Question: I was playing around with sketchup earlier and I drew this. It made me think because if you have to draw a right angled T shape in a circle to subdivide the 3 sections equally, you have to work out where the lines intersect somehow. I got this by trial and error with sketchup thanks to tweaking. It's accurate to about 3 decimal places. Original circle is 1000mm radius to keep things simple. The line that intersects the center of the circle ended up being 1264.9~. My question is why did the line end up having to be this rather odd and exact length? Each area of the circle is equal (at least according to sketchup) in mm2.
Circle with equal areas subdivided with a T:

Applications for something like this would be in areas like art and garden design where equal areas of canvas or garden need to be planted proportionately. Are there any existing examples of something like already in existence?
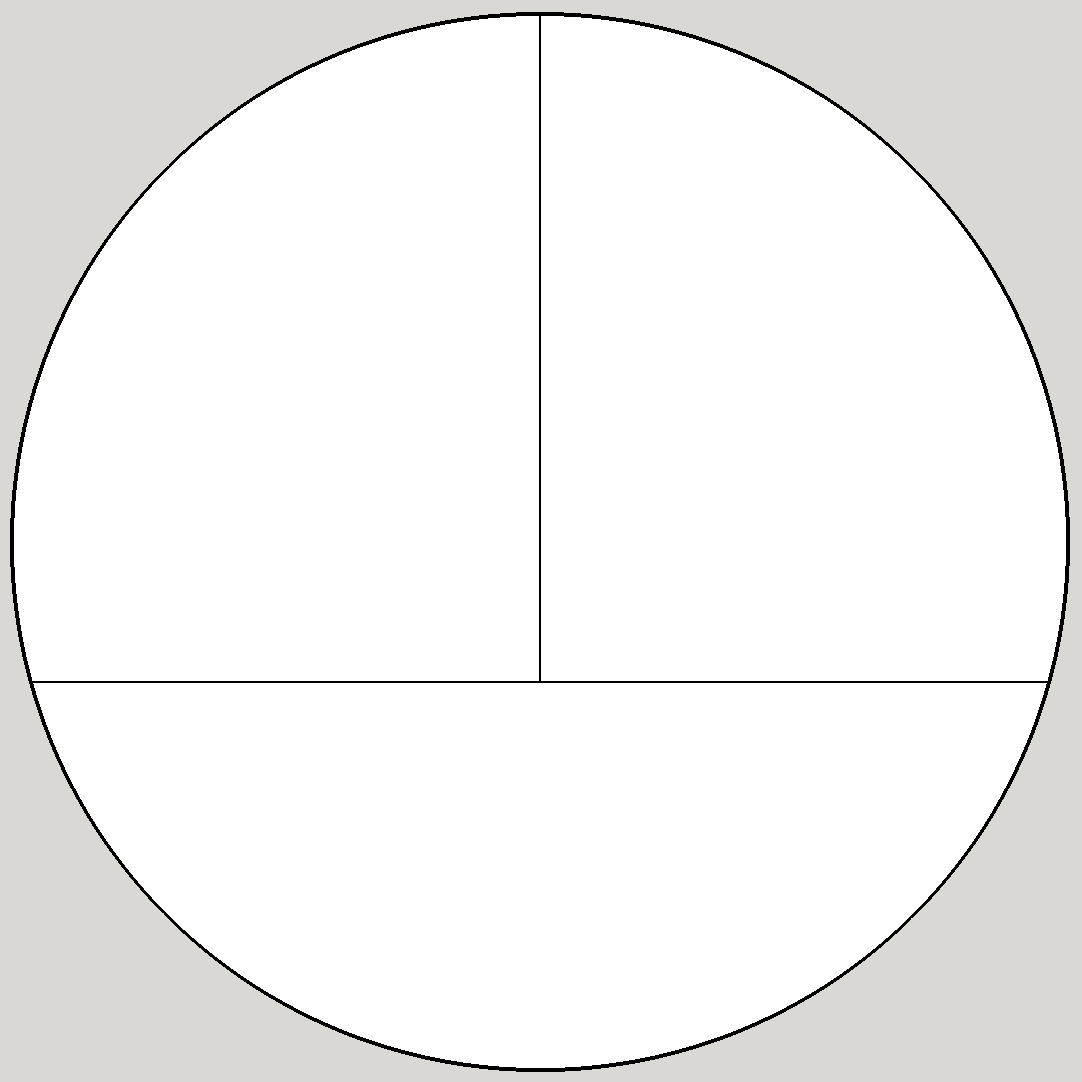
Answer: For a circle of radius 1, the area of a segment of aperture 'Th' is '(Th - sin Th) / 2' (<URL>. So the aperture of the lower segment is given by the transcendental equation
'''
(Th - sin Th) / 2 = p / 3.
'''
By numerical methods, 'Th = 2.6053256746009...'
Then the height of the two curvilinear triangles is
'''
1 + cos Th/2 = 1.26493208460278...
'''
There is no closed-forma expression for this length (more than likely irrational).